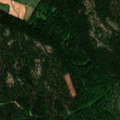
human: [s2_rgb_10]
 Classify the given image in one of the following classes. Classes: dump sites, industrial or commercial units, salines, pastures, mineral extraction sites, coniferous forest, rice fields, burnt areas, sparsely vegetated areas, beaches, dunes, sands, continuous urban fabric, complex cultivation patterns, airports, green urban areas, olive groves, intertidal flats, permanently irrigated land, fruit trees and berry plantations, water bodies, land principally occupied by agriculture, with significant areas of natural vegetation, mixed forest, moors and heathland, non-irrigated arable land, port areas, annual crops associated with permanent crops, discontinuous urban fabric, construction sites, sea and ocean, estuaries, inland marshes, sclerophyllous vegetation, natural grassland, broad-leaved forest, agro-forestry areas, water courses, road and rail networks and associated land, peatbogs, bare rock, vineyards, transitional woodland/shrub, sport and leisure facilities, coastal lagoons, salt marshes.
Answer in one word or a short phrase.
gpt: non-irrigated arable land, coniferous forest, mixed forest